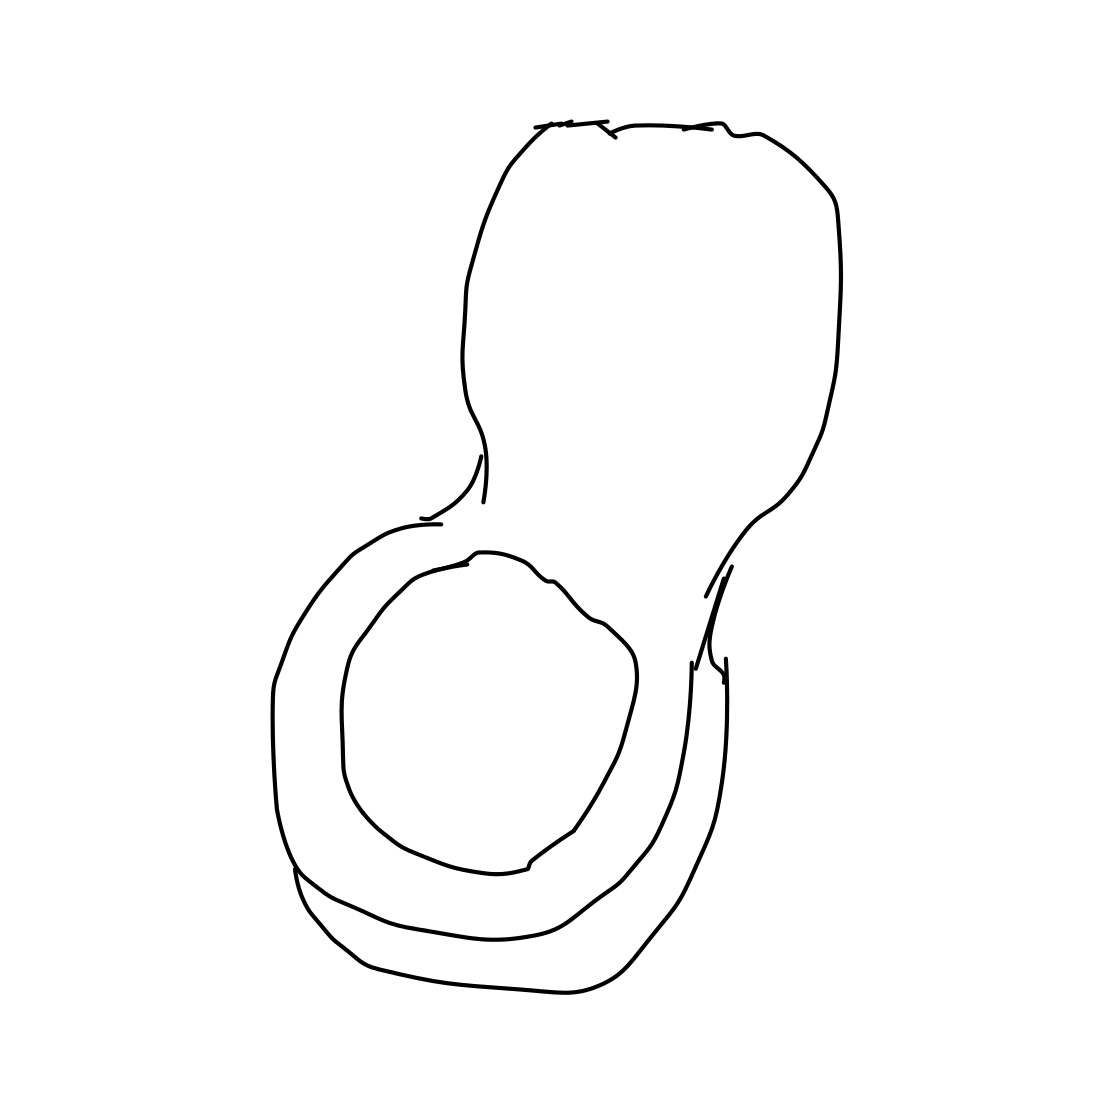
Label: toilet